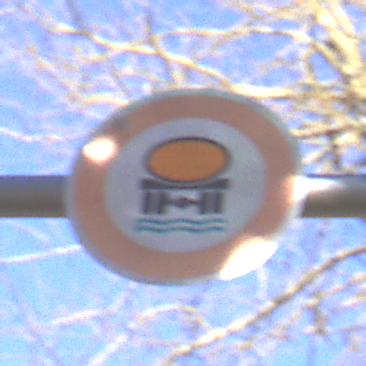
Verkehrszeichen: VerbotFahrzeugeWassergefaehrdenderLadung
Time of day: MorningAfternoon
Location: Outdoor (Nature)
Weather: Clear
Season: Winter
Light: Natural